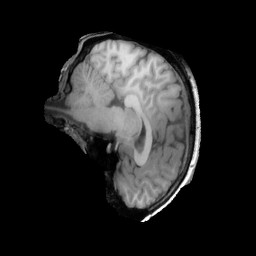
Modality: T1w
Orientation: sagittal
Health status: ill
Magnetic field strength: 3 T